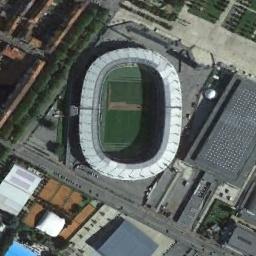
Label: stadium